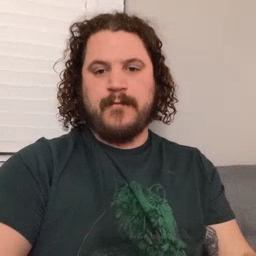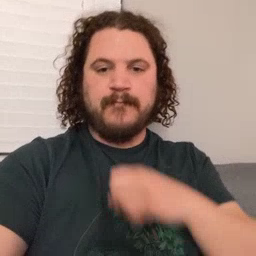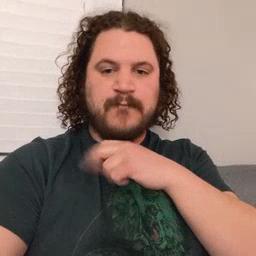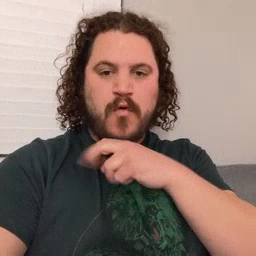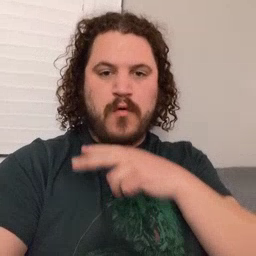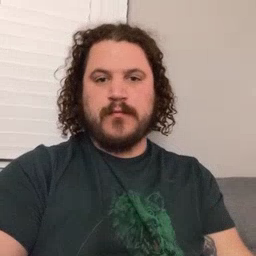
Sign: frog